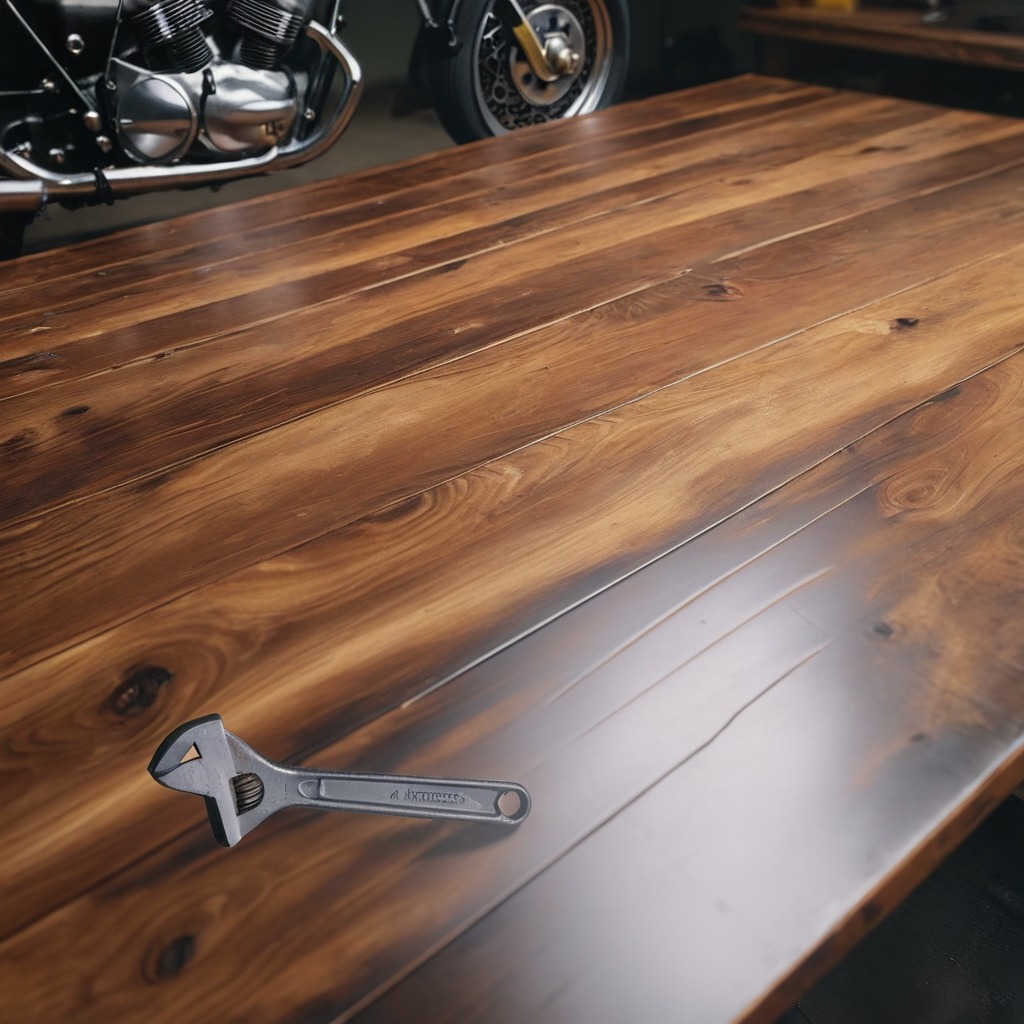
An wrench lies on the oil-spilled wooden table in a vintage motorcycle garage.